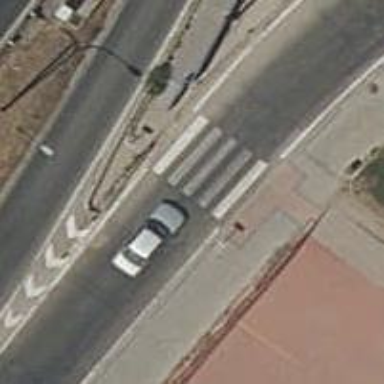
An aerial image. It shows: Pedestrian road.